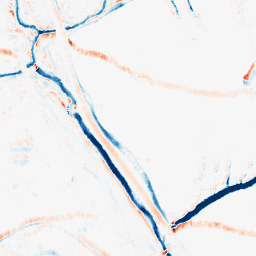
Category: morphological
Decomposition family: morphological_rect
Decomposition parameters: operation: average
width: 5
height: 10
Upsampling method: bilinear
Upsampling parameters: scale: 8
Upsampling scale: 8